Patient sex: M
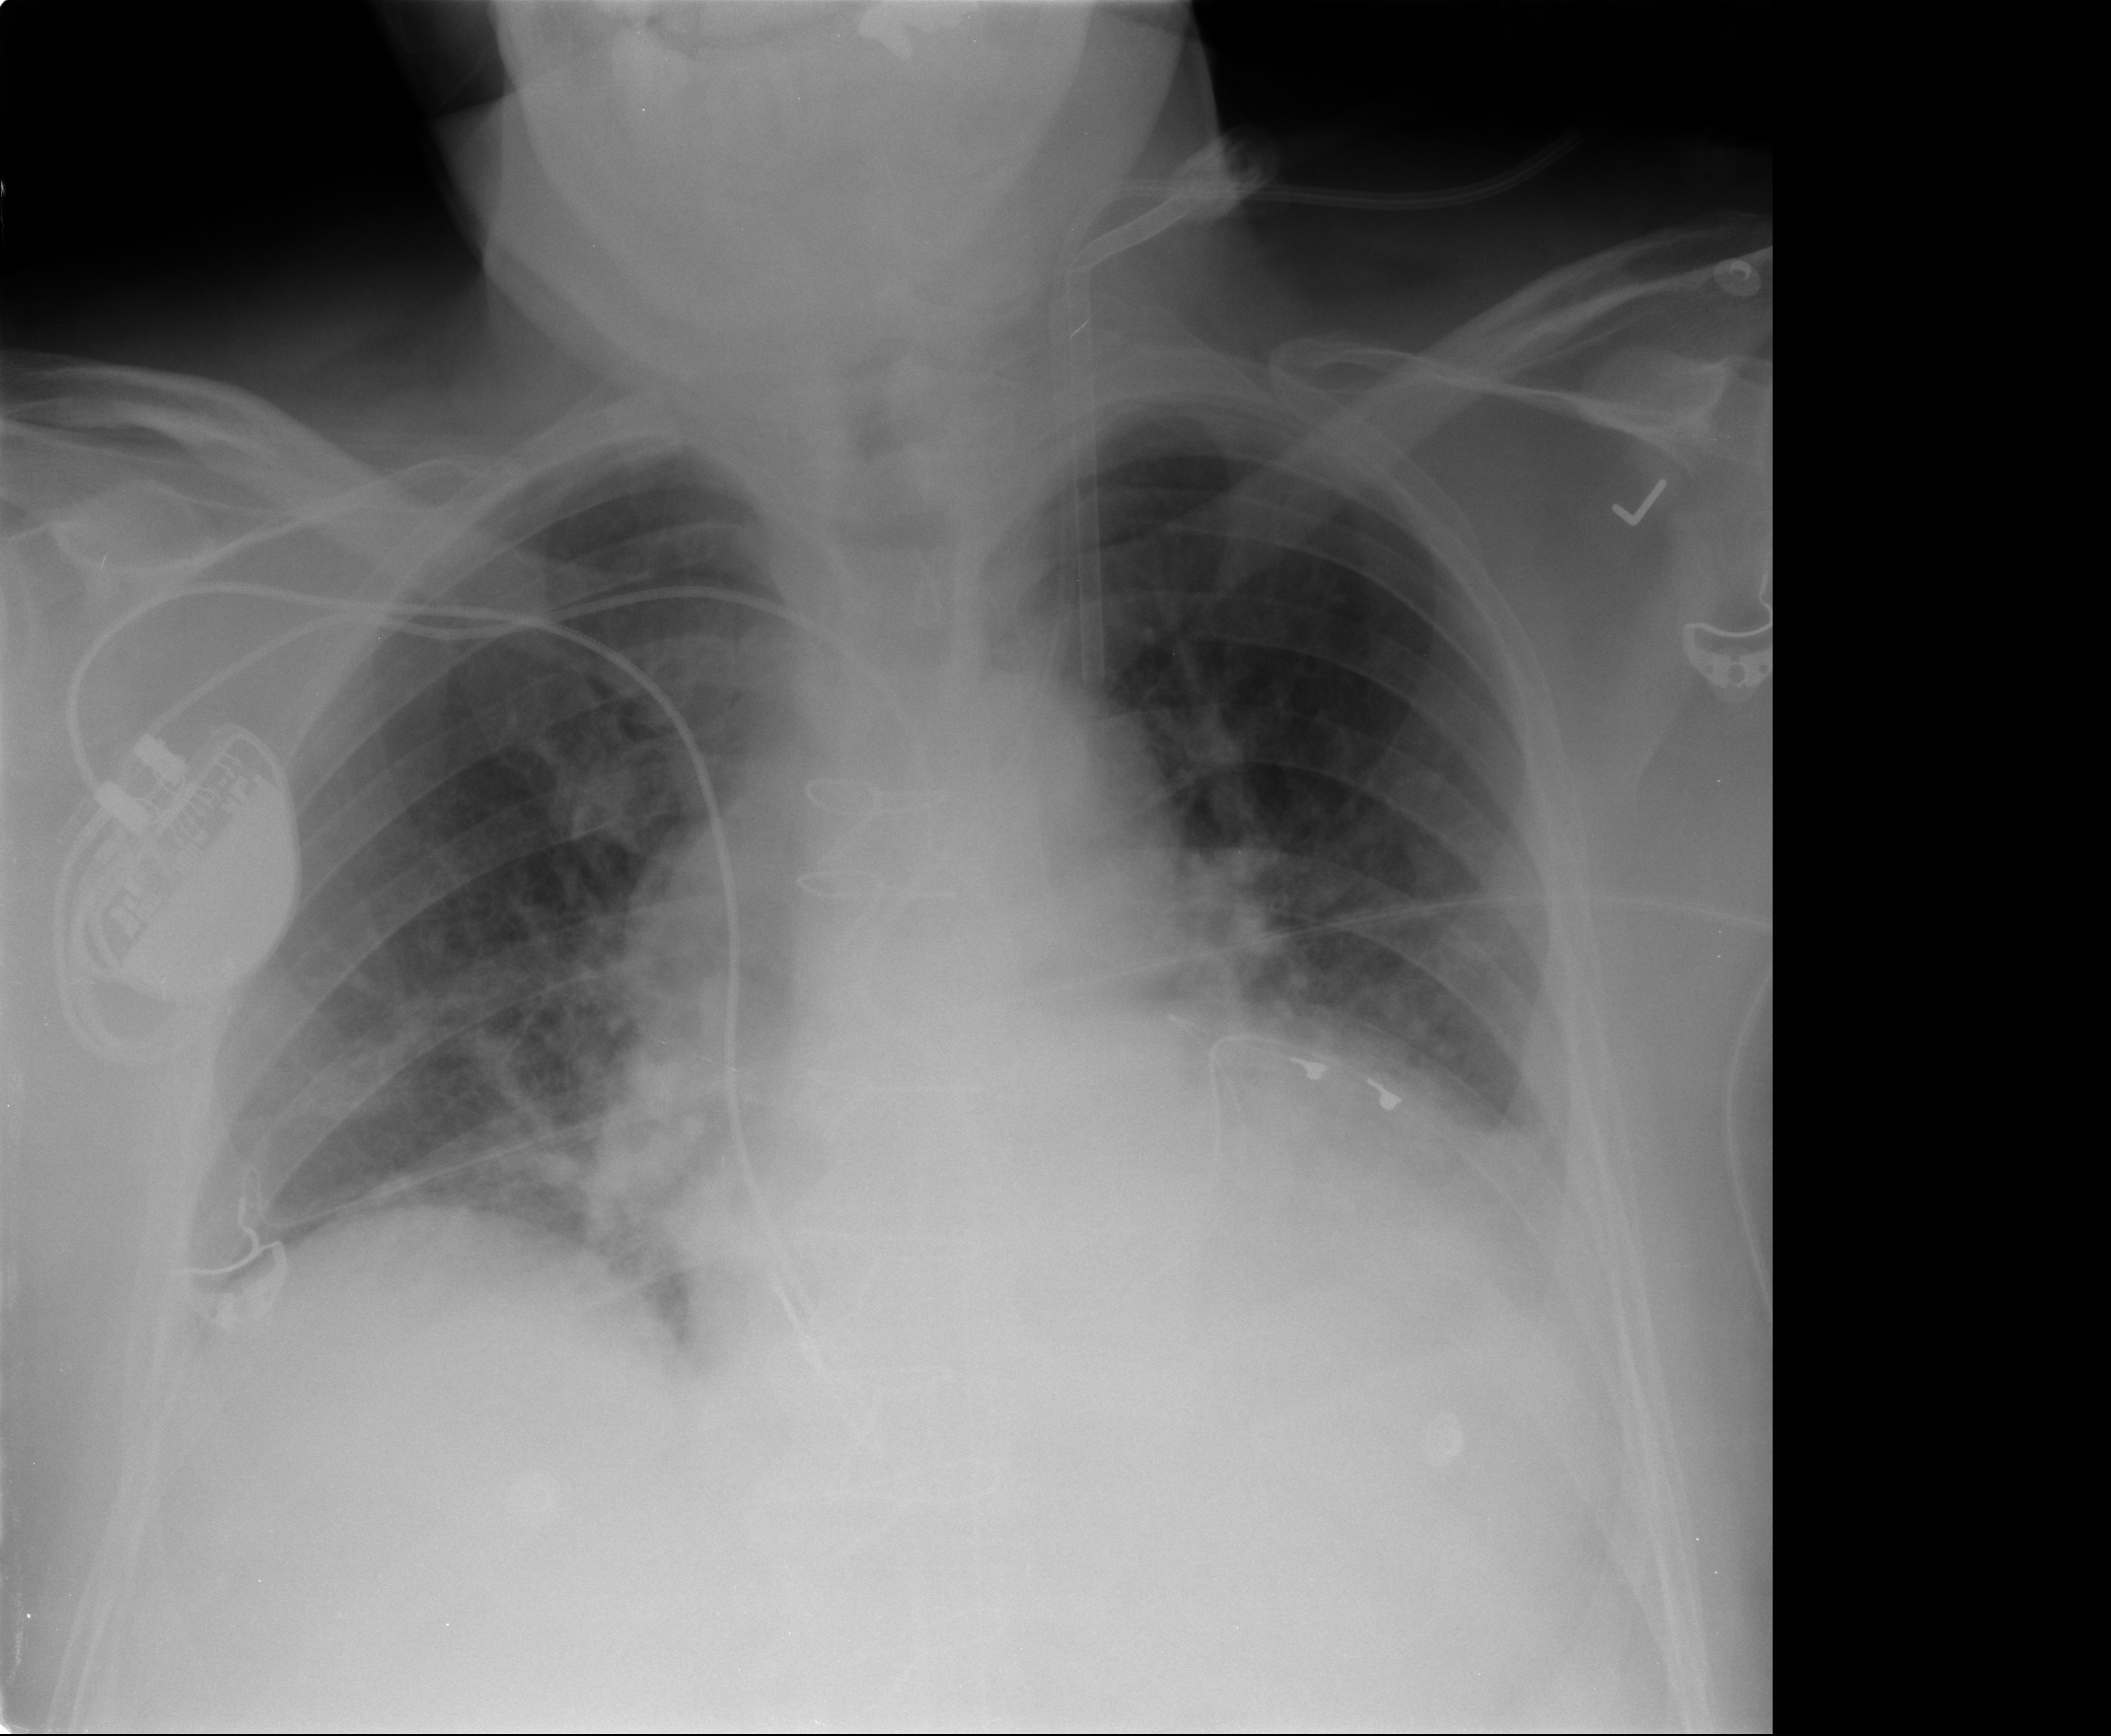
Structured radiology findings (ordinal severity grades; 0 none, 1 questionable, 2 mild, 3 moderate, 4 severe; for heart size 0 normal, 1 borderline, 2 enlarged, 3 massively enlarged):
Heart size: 1
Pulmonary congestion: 1
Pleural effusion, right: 0
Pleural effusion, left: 1
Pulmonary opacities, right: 1
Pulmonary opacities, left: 0
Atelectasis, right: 2
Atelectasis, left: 2